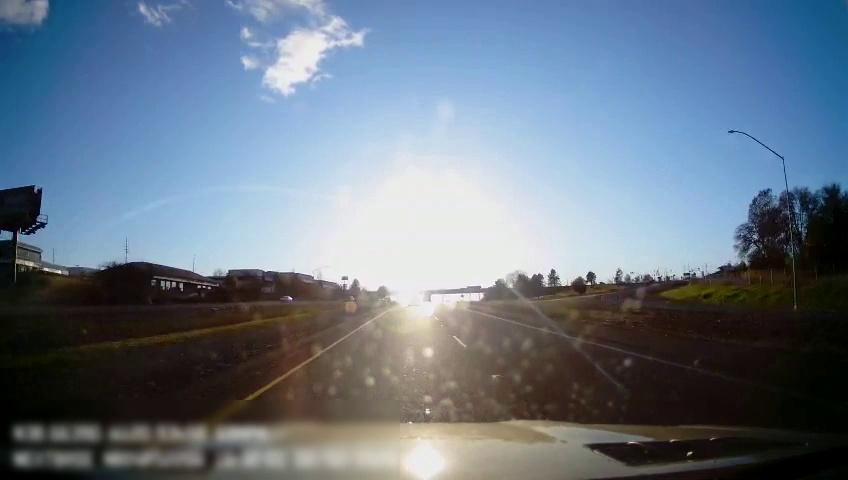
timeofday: Day
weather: Sunny
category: Drivable Space
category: Drivable Space
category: Drivable Space
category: Vehicles | Car
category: Lanes | Current Lane
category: Lanes | Current Lane
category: Lanes | Alternate Lane
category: Traffic | Signs